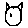
Label: cat